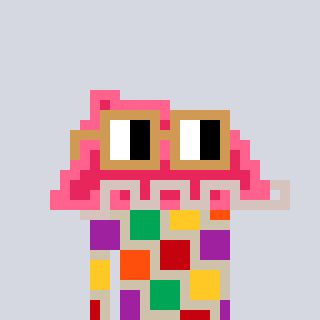
a pixel art character with square brown glasses, a retainer-shaped head and a bege-colored body on a cool background